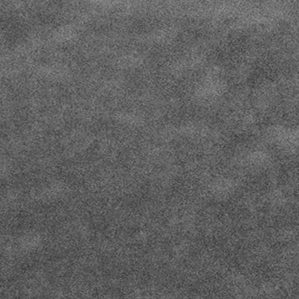
Label: frost